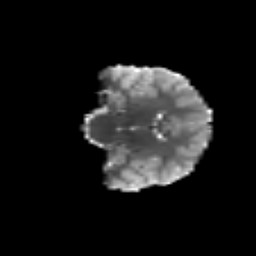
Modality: T2w
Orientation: coronal
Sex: male
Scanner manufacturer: siemens
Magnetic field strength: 3 T
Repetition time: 5 s
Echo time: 0.071 s